Question: I was trying to make a help embed page for my bot that I'm working on. However instead of embedding it shows this gibberish:

The code that I used:
'''
@client.command
async def help(ctx):
print("ctx.message.author.avatar_url")
embed=discord.Embed(title="Commands", description="Help Page", color=0xad1f1f)
embed.set_author(name=ctx.message.author.name + "#" + ctx.message.author.discriminator, icon_url=ctx.message.author.avatar_url)
embed.add_field(name=".help", value="Shows this page. Do .help [Page] for more help pages", inline=False)
embed.add_field(name=".say", value="Says what you input and removes your message. (Administrator Exclusive)", inline=False)
embed.add_field(name=".avatar", value="Sends your avatar. Or the avatar of anyone mentioned or replied to.", inline=False)
embed.set_footer(text="Page (1/1)")
await ctx.message.reply(embed=embed)
'''
I have tried everything. I have googled, made all the variables print in case there is something wrong with 'avatar_url' for example. And I am simply tired of it now. Perhaps it was a syntax error and I am really stupid and I hope that's not the case.
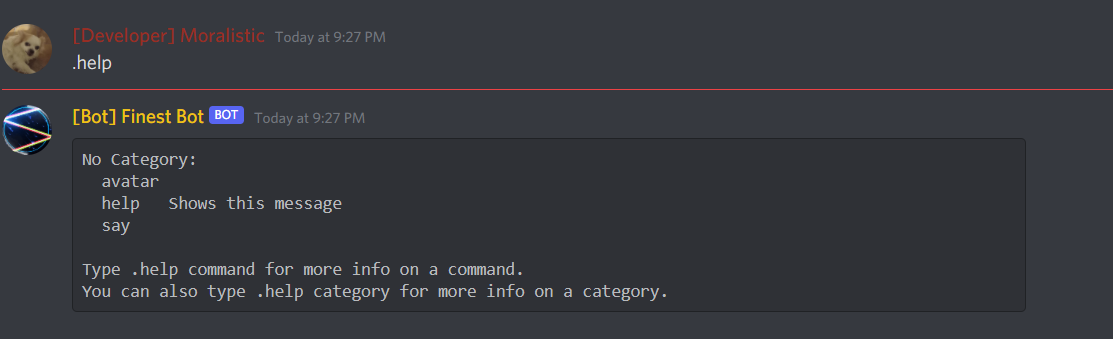
Answer: This is the default help command from discord.py. Disable it by adding right after defining your bot:
eg.:
'''
client = commands.Bot(command_prefix="$", case_insensitive=True)
client.remove_command('help')
'''